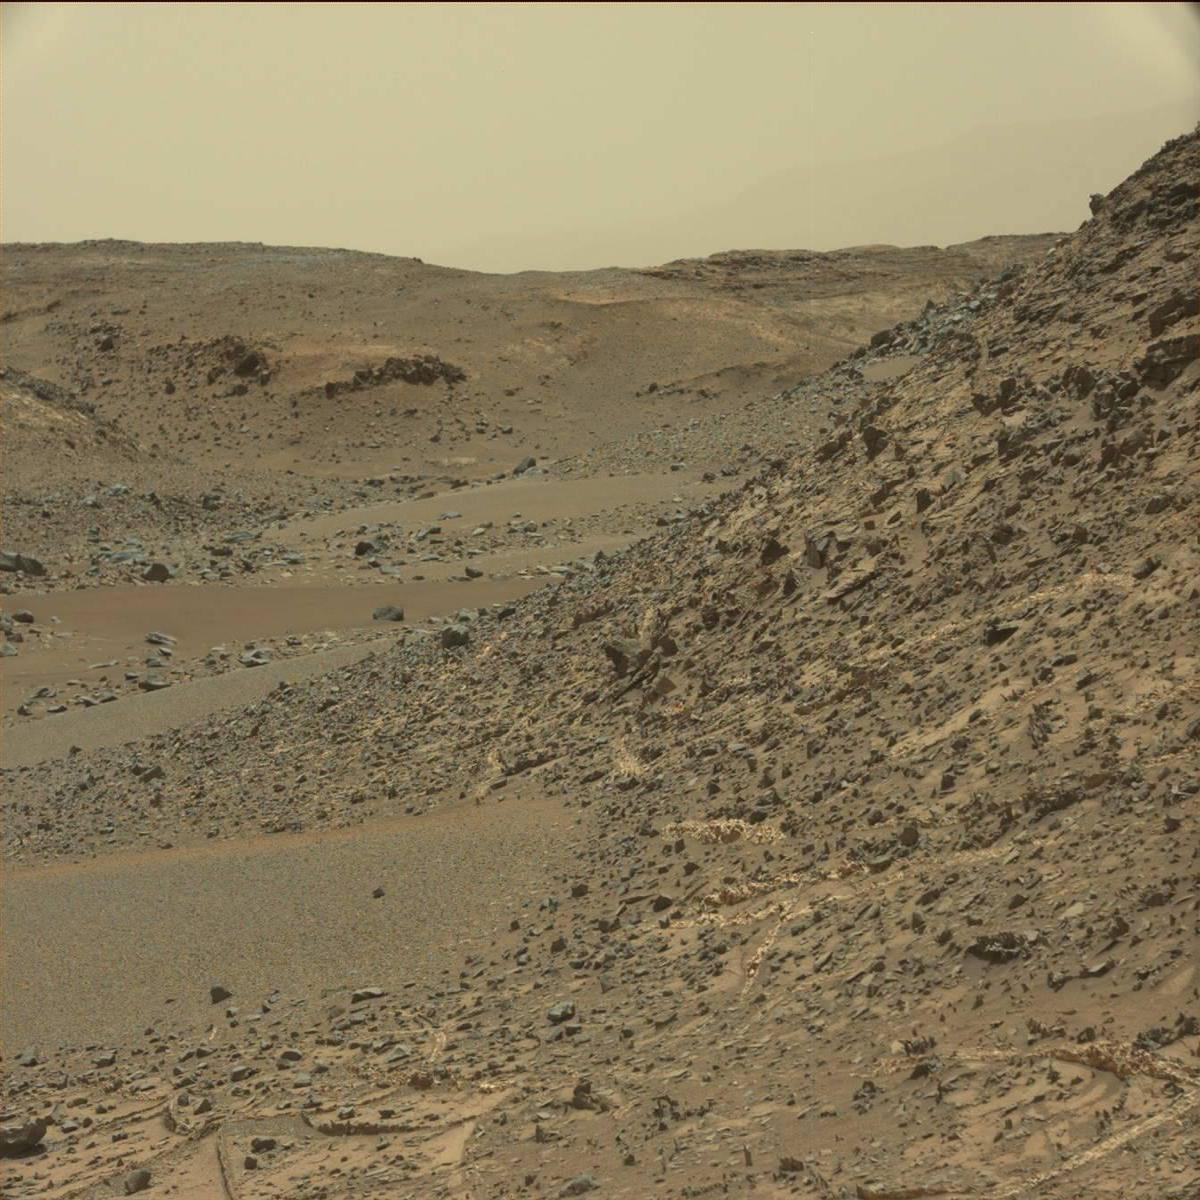
Terrain classes present: Bedrock, Sand / Soil, Sky